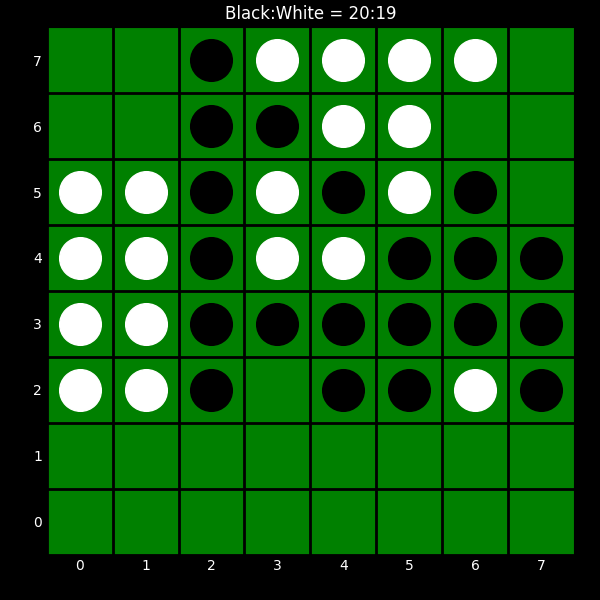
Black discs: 20
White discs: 19